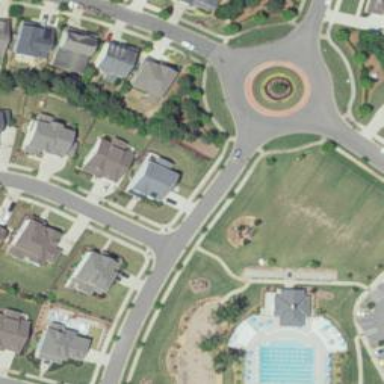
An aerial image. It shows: Residential road with separate asphalt sidewalk.